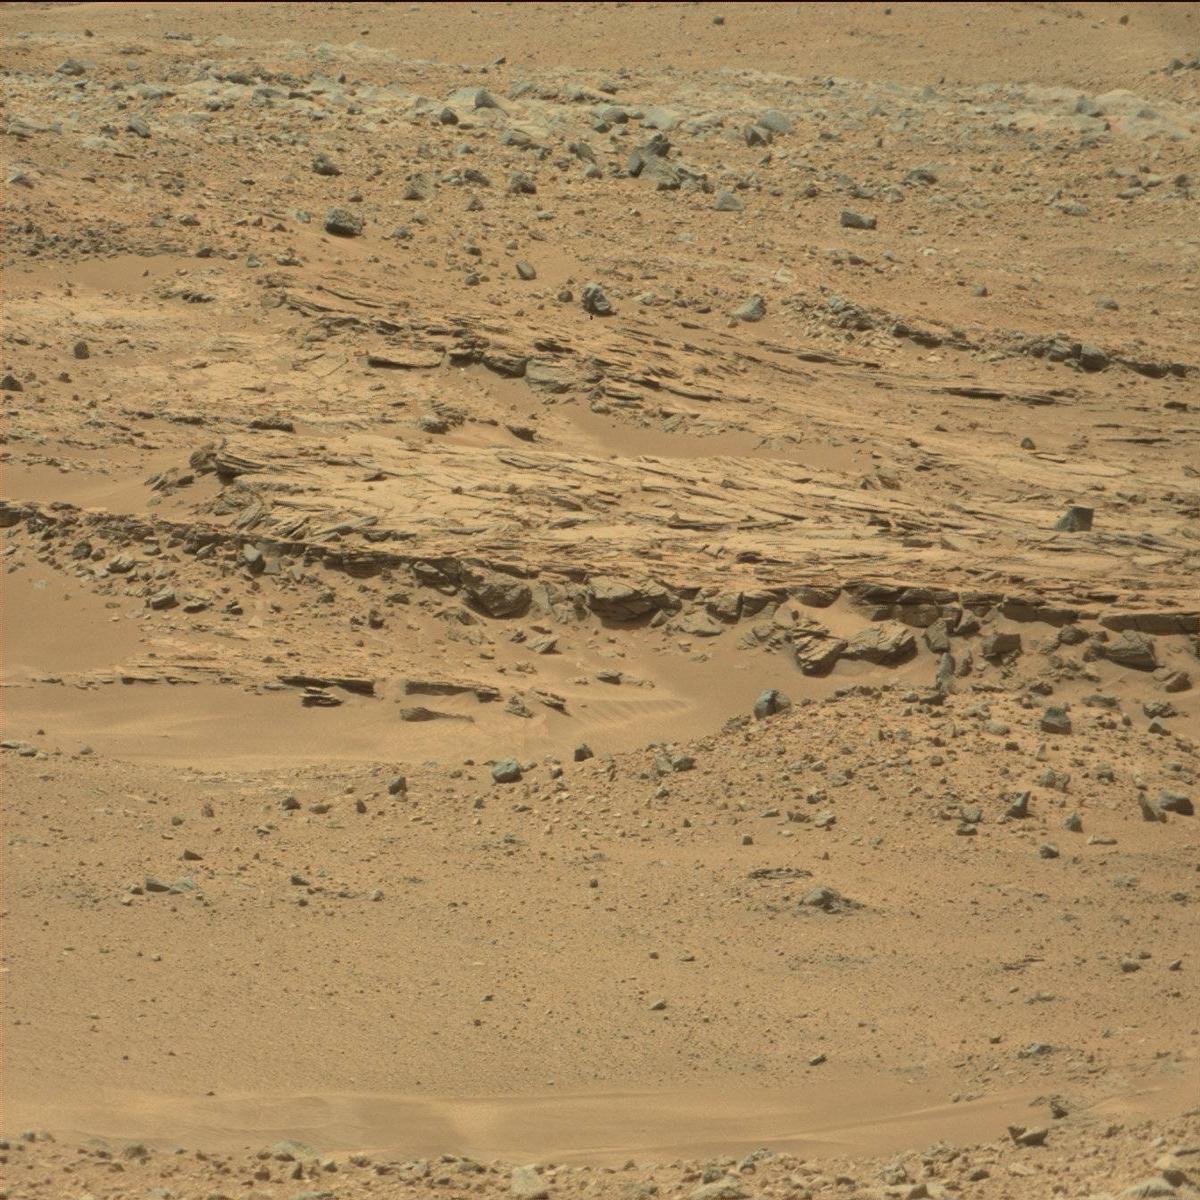
Terrain classes present: Bedrock, Rock, Sand / Soil